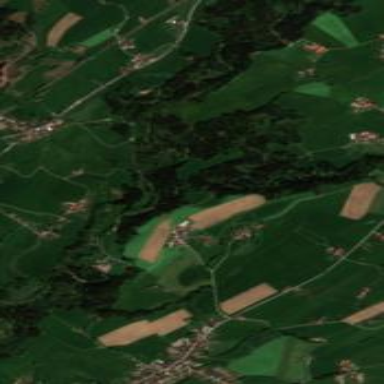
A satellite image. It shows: Small hamlet.